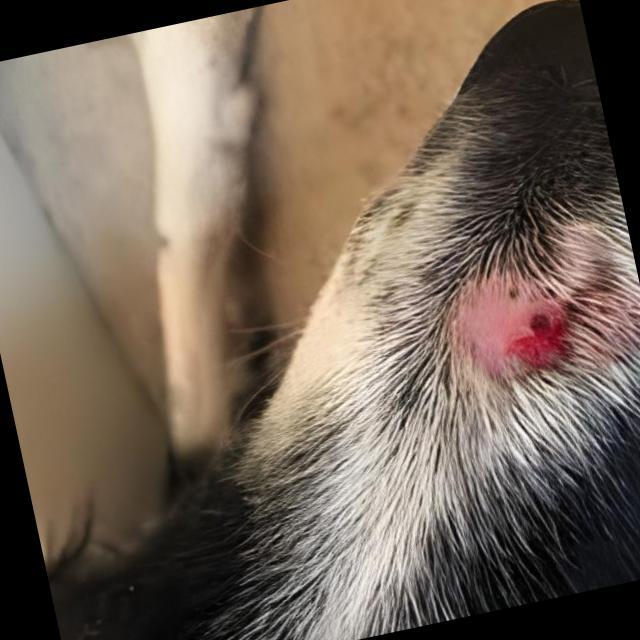
Canine dermatitis — inflammation of the skin presenting with erythema, pruritus, papules, and excoriation. May be allergic, contact, or atopic in origin.